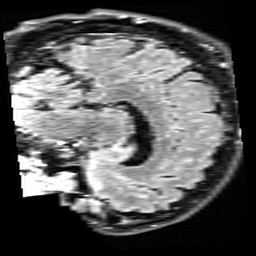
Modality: FLAIR
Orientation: sagittal
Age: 55
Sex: male
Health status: healthy
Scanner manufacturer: siemens
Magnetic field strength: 3 T
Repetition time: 9 s
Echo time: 0.088 s